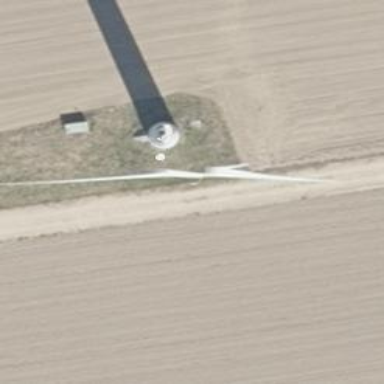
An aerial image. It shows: Wind turbine generator made by Vestas. The generator utilizes wind as its power source and belongs to the horizontal axis type.